Interaction volume radius: 10 \u00c5
Interaction volume height: 30 \u00c5
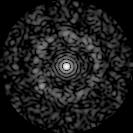
Disorder parameter: 0.8047